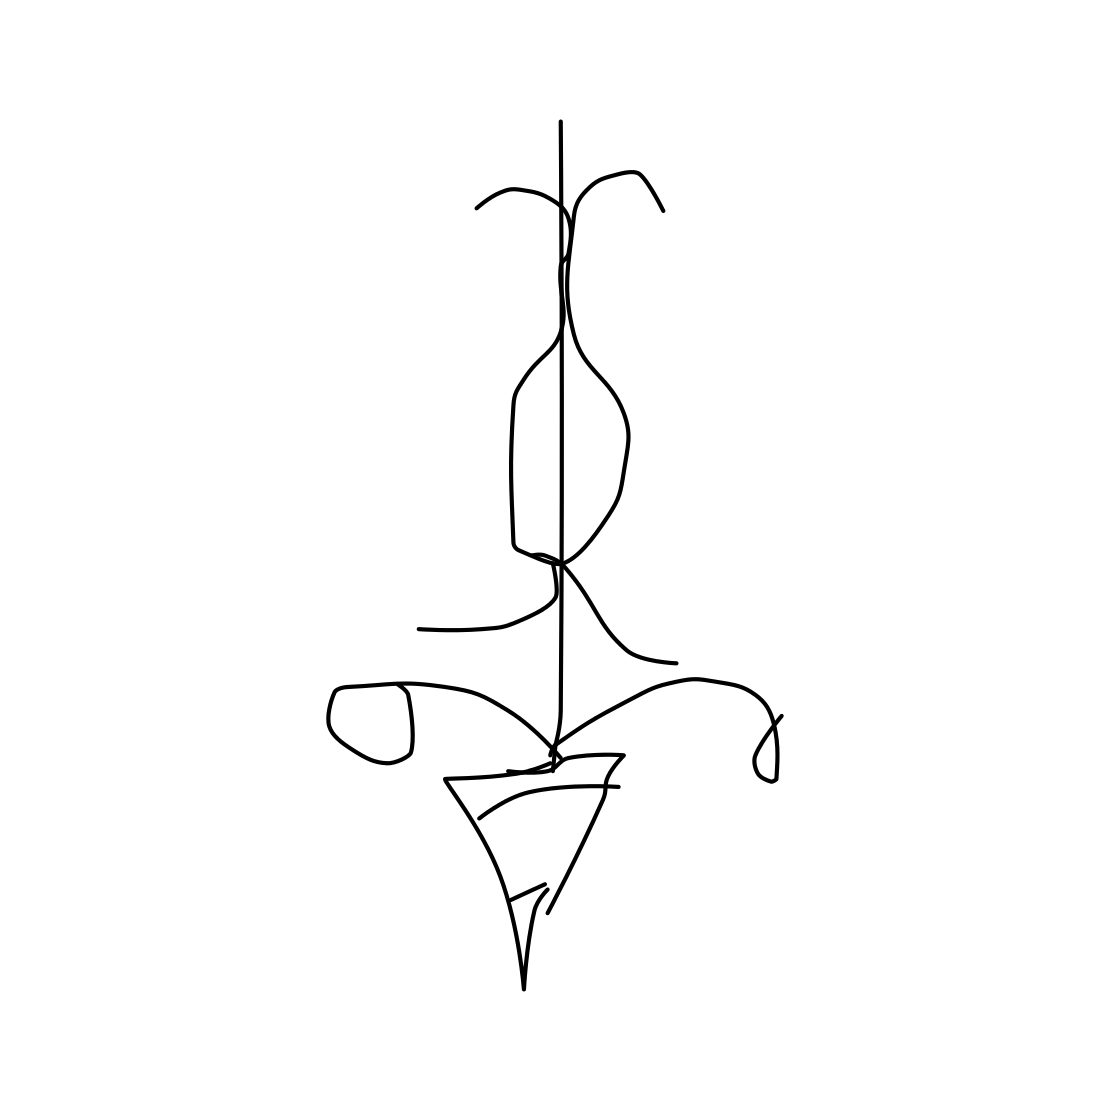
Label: chandelier